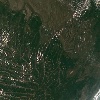
Label: land